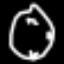
Label: clock